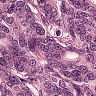
Metastatic tissue present: yes